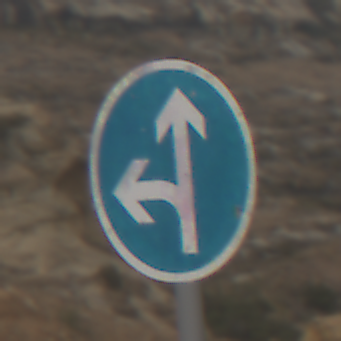
Verkehrszeichen: VorgeschriebeneFahrtrichtungGeradeausOderLinks
Umgebung: Outdoor, Nature
Tageszeit: MorningAfternoon
Wetter: Overcast
Licht: Natural
Jahreszeit: NotSpecified
Kontrast: LowContrast